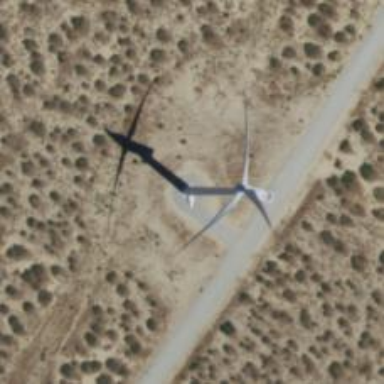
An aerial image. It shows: Wind generator with horizontal axis. The wind turbine is from Vestas.